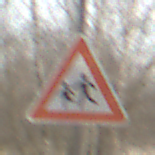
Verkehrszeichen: KinderRechts
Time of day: MorningAfternoon
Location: Outdoor (Nature)
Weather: PartlyCloudy
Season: Winter
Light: Natural